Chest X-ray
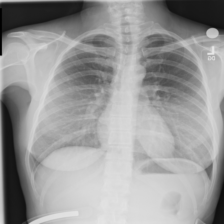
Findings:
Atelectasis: negative
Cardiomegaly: negative
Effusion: negative
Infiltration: negative
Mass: negative
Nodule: negative
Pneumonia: negative
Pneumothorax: negative
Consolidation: negative
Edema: negative
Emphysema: negative
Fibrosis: negative
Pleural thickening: negative
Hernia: negative